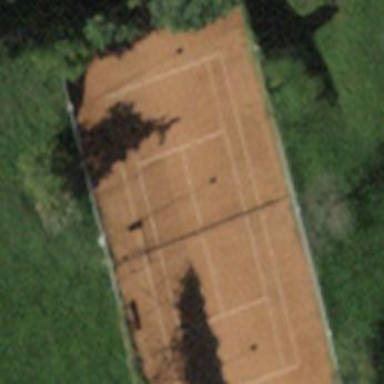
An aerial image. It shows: Tennis court on pitch.